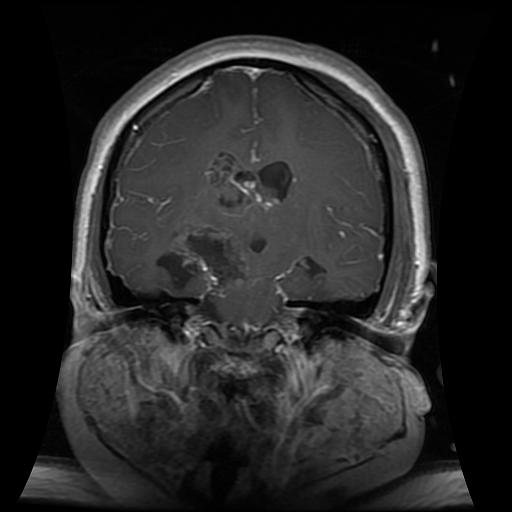
Label: glioma